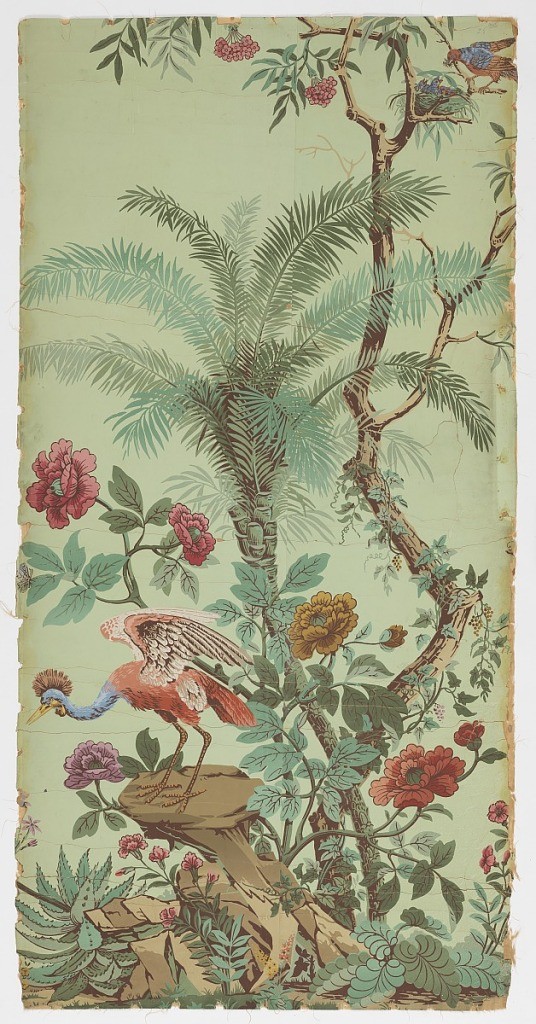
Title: Scenic Panel from 'Décor Chinois'
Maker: Zuber & Cie, Rixheim, Alsace, France, founded 1797
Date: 1850–1900
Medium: block printed paper, canvas mount
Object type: scenic panel
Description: Imitates the Chinese type of scenic paper with flowering trees, and birds. Green ground. Lengths 6 and 7 adhered together as one scenic panel, from a set of 10.